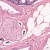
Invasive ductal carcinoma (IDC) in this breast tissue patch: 1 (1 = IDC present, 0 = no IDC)